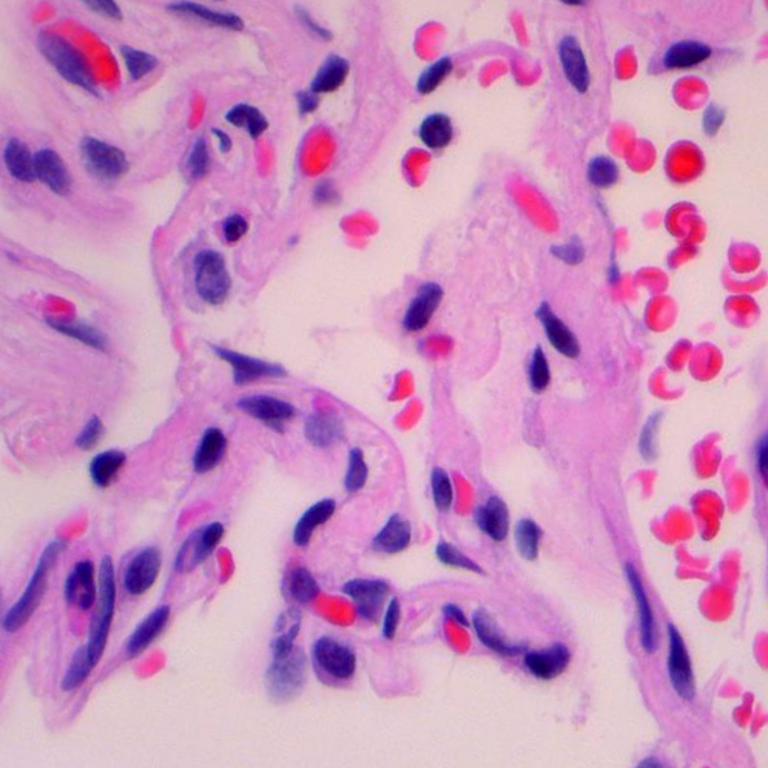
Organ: lung
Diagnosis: benign